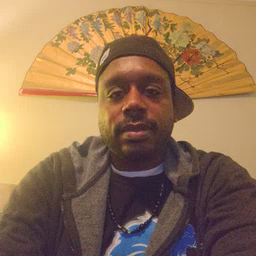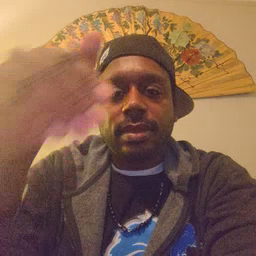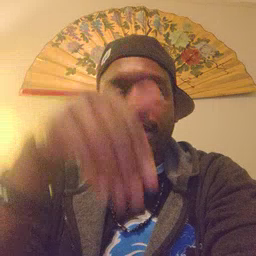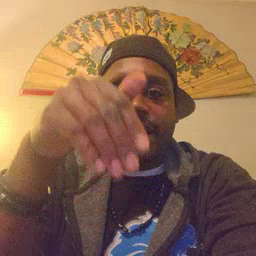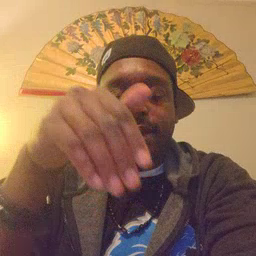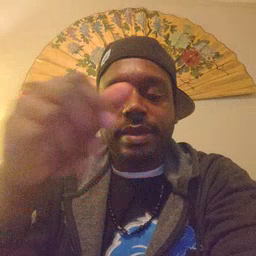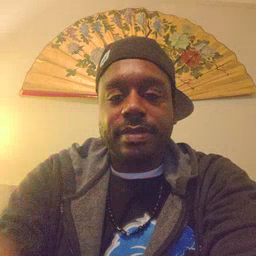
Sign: night